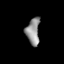
Tissue: lung
Cell type: Epithelial cells
Senescence score: 0.2182
Nuclear area (px): 354
Mean DAPI intensity: 144.87